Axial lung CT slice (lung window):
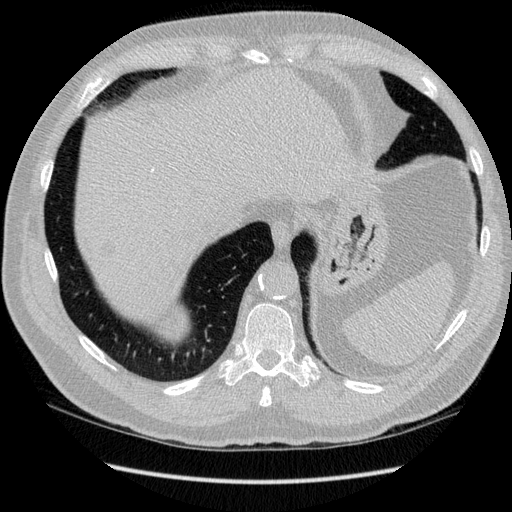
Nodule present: no